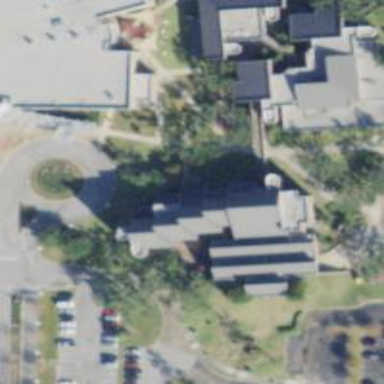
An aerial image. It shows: View of university building.